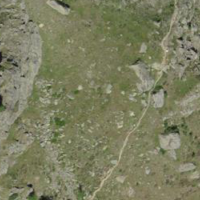
EUNIS habitat code: 26
Species observed at this site:
Polystichum aculeatum
Astrantia minor